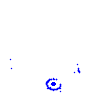
Particle: electron